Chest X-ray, PA view. Patient: 21 years old, sex F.
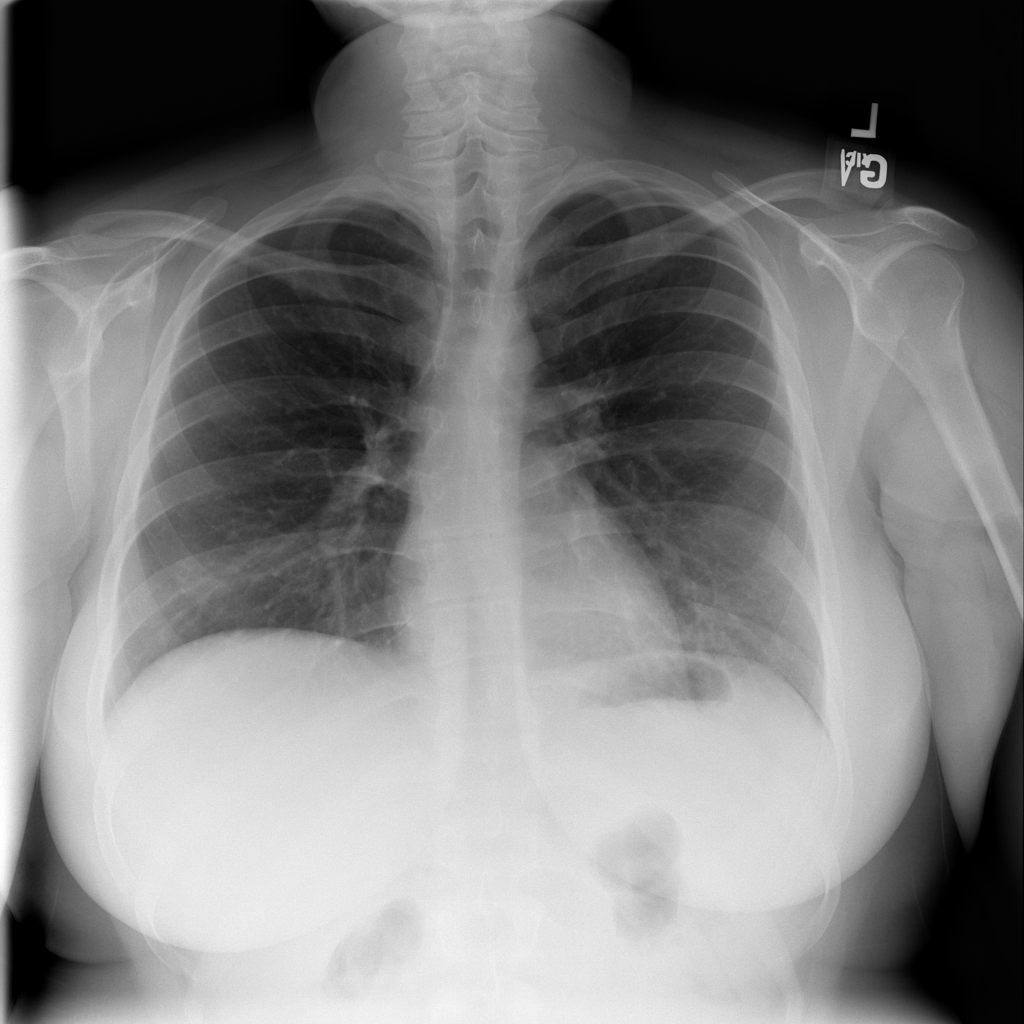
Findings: Infiltration, Pneumonia